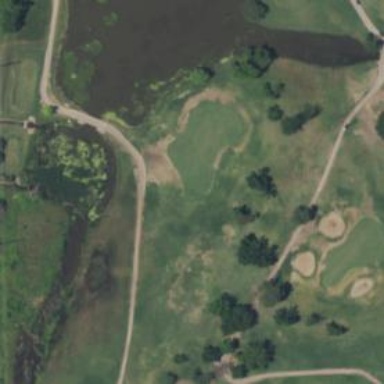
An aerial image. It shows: View of golf hole.